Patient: sex M, age 71
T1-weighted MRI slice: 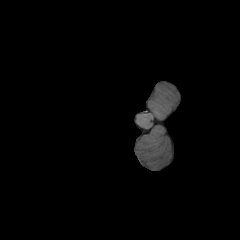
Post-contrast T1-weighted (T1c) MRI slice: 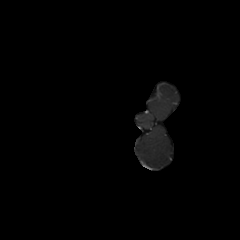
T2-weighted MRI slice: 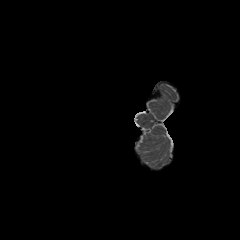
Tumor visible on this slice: no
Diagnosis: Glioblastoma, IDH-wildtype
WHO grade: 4